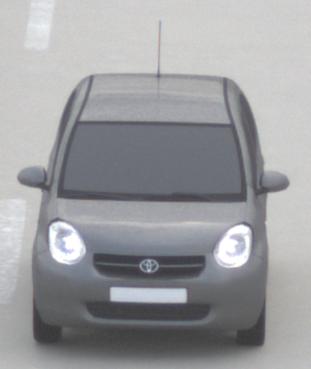
Make: Toyota
Model: Passo
Detailed model: Toyota Passo X Yururi
Model produced from: 2010
Model produced until: 2016
Doors: 5
Color: gray
Road condition: dry road
Daytime: midday
Contrast: low contrast